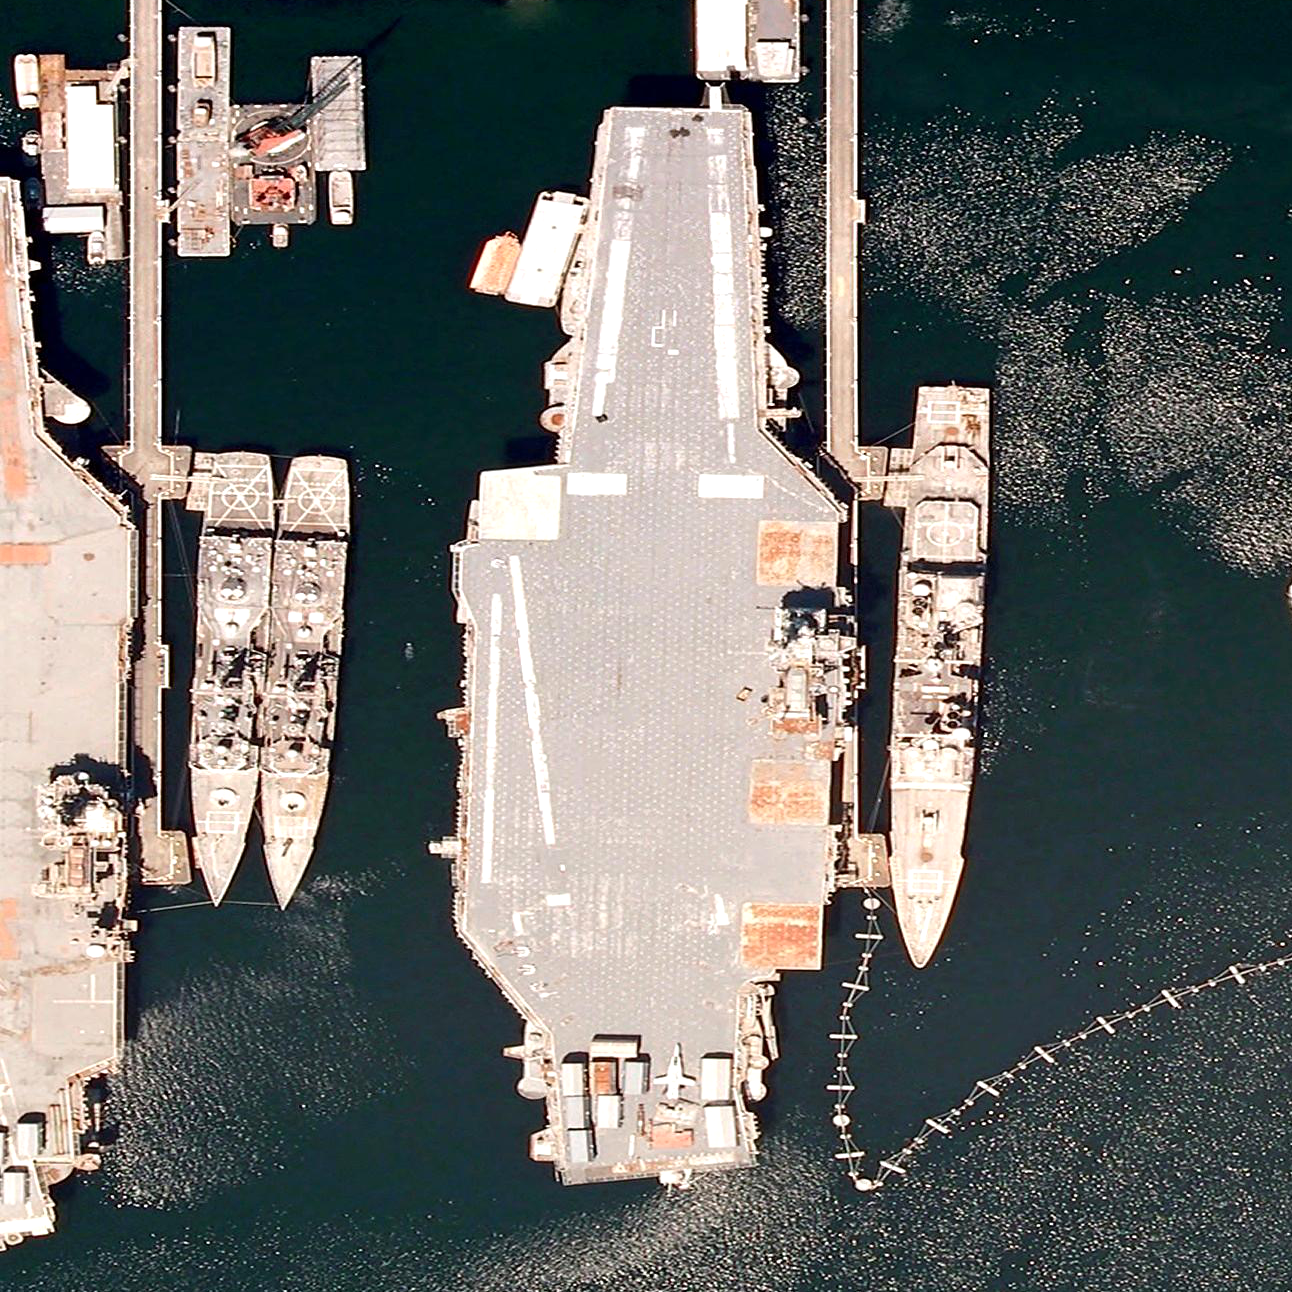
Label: aircraft_carrier